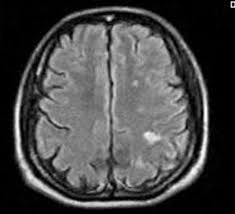
Label: notumor